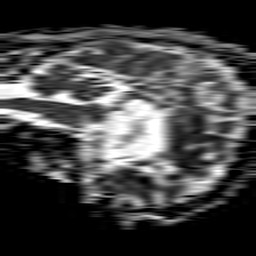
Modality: ADC
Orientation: sagittal
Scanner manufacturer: philips
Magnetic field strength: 1.5 T
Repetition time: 4.6 s
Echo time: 0.08517 s